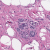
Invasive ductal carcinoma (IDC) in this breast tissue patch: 0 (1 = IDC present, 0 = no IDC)